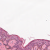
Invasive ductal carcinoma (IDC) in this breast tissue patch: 0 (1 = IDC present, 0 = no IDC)